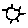
Label: sun